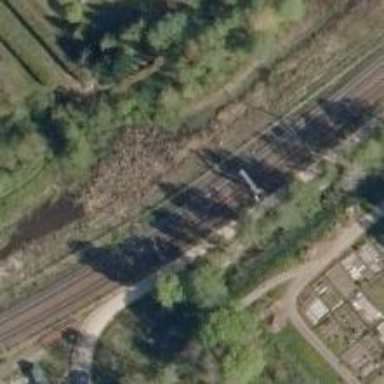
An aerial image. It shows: Railway signal.